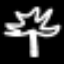
Label: palm tree